CT reconstruction: convct
Segmentation target: spine
Patient: M, age 59
ISS stage: Stage 2
Metal implant: no
Axial slice:
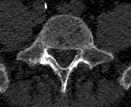
Sagittal slice:
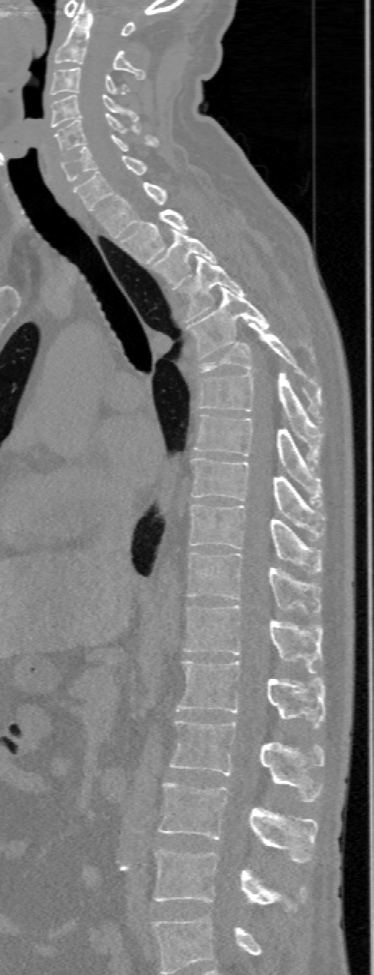